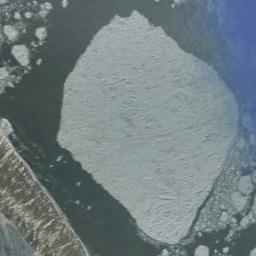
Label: sea_ice